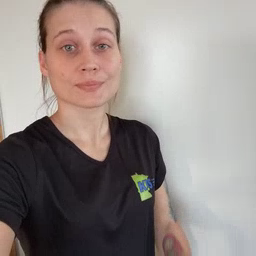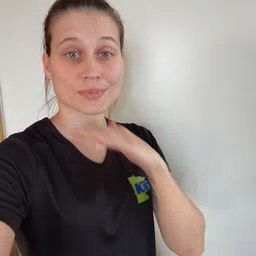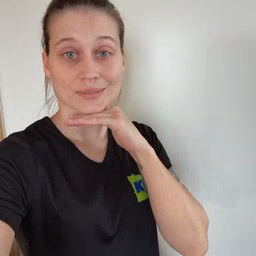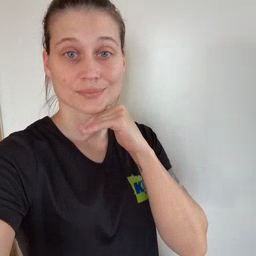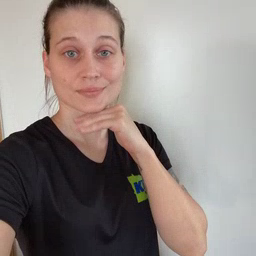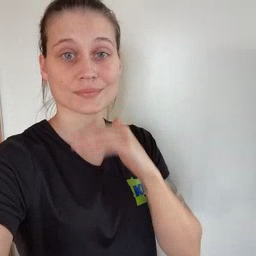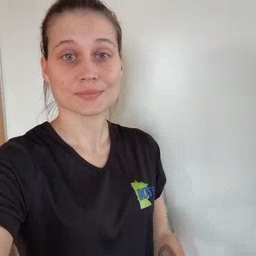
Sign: pig